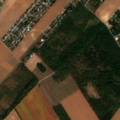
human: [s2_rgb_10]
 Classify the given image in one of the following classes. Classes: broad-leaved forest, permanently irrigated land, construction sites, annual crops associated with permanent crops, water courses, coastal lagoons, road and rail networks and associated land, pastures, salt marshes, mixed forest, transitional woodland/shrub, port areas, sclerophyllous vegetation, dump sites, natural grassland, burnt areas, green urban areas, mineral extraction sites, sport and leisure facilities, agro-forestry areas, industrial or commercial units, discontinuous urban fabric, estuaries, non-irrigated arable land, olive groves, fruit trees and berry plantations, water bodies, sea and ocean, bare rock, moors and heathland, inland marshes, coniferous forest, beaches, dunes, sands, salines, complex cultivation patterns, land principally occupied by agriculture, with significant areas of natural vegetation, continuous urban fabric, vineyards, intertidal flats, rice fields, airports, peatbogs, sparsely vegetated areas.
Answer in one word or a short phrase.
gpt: discontinuous urban fabric, non-irrigated arable land, broad-leaved forest, mixed forest, transitional woodland/shrub